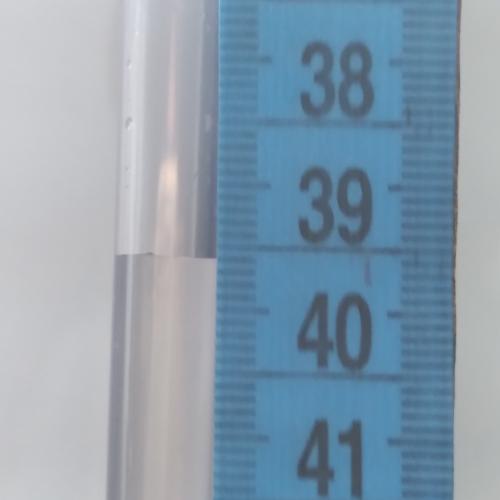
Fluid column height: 39.6 cm